Question: I am trying to add custom renderers for each pie chart on my graph based on the type of data that is being passed (integer vs dollar amount vs percentage). But, the data in a 'PieDataset' seems to only have 1 key (whereas, when the dataset is created as a 'DefaultCategoryDataset' it has a 'rowKey' and a 'columnKey').
In the picture below, what I am trying to achieve is the graph on the right ("Sales Total") would show dollar amounts ('$ #,##0.00').

What I tried: I tried creating a custom renderer and passing in an ENUM of the datatype, but that didn't work because the data type because I was unable to determine within the renderer which pie was being rendered:
'''
static class CustomLabelGenerator implements PieSectionLabelGenerator {
public String generateSectionLabel(PieDataset dataset, Comparable key) {
NumberFormat nf;
// How do you find out which pie is being rendered? "key" relates to Bob, Sally, George, Tom, etc.
switch (data_type) {
case currency:
nf = new DecimalFormat("$ #,##0.00");
break;
case integer:
nf = new DecimalFormat("#,##0");
break;
case percentage:
nf = new DecimalFormat("#,##0.00 %");
break;
default:
throw new IllegalStateException("Invalid ENUM. This is impossible");
}
return nf.format(dataset.getValue(key));
}
public AttributedString generateAttributedSectionLabel(
PieDataset dataset, Comparable key) {
return null;
}
}
'''
Is this even possible? All the jFreeChart multiple pie chart demos show symmetric data types across all the pie charts on the same screen. Does this need to be separated into two separate graphs/panels? That would be unfortunate if so...
Here's the SSCCE (if you have jFreeChart library):
'''
import java.awt.BasicStroke;
import java.awt.Color;
import java.awt.Dimension;
import java.text.AttributedString;
import java.text.DecimalFormat;
import java.text.NumberFormat;
import javax.swing.JFrame;
import javax.swing.JPanel;
import org.jfree.chart.ChartFactory;
import org.jfree.chart.ChartPanel;
import org.jfree.chart.JFreeChart;
import org.jfree.chart.labels.PieSectionLabelGenerator;
import org.jfree.chart.plot.MultiplePiePlot;
import org.jfree.chart.plot.PiePlot;
import org.jfree.data.category.CategoryDataset;
import org.jfree.data.category.DefaultCategoryDataset;
import org.jfree.data.general.PieDataset;
import org.jfree.util.TableOrder;
/**
* This example is similar to {@link MultiplePieChartDemo1}, but slices the
* dataset by column rather than by row.
*/
public class MultiplePieChart extends JPanel {
/**
* Creates a sample dataset.
*
* @return A sample dataset.
*/
private static CategoryDataset createDataset() {
int bob_quantity = 100;
int sally_quantity = 115;
int george_quantity = 112;
int tom_quantity = 99;
DefaultCategoryDataset dataset = new DefaultCategoryDataset();
dataset.addValue(bob_quantity, "Bob", "Sales Quantity");
dataset.addValue(sally_quantity, "Sally", "Sales Quantity");
dataset.addValue(george_quantity, "George", "Sales Quantity");
dataset.addValue(tom_quantity, "Tom", "Sales Quantity");
double bob_total = 1450.40;
double sally_total = 1545.12;
double george_total = 1550.56;
double tom_total = 1200.90;
dataset.addValue(bob_total, "Bob", "Sales Total");
dataset.addValue(sally_total, "Sally", "Sales Total");
dataset.addValue(george_total, "George", "Sales Total");
dataset.addValue(tom_total, "Tom", "Sales Total");
return dataset;
}
/**
* Creates a sample chart with the given dataset.
*
* @param dataset the dataset.
*
* @return A sample chart.
*/
private static JFreeChart createChart(CategoryDataset dataset, String chartTitle, boolean includeLegend, Data_Type data_type) {
JFreeChart chart = ChartFactory.createMultiplePieChart(
chartTitle, // chart title
dataset, // dataset
TableOrder.BY_COLUMN,
includeLegend, // include legend
true,
false
);
MultiplePiePlot plot = (MultiplePiePlot) chart.getPlot();
plot.setBackgroundPaint(Color.white);
plot.setOutlineStroke(new BasicStroke(1.0f));
JFreeChart subchart = plot.getPieChart();
PiePlot p = (PiePlot) subchart.getPlot();
p.setBackgroundPaint(null);
p.setOutlineStroke(null);
p.setStartAngle(0);
// p.setLabelGenerator(new StandardPieSectionLabelGenerator("{0} ({2})",
// NumberFormat.getNumberInstance(),
// NumberFormat.getPercentInstance()));
p.setMaximumLabelWidth(0.20);
p.setLabelGenerator(new CustomLabelGenerator(data_type));
return chart;
}
/**
* Creates a panel for the demo (used by SuperDemo.java).
*
* @return A panel.
*/
public static JPanel createPanel(CategoryDataset dataset, Dimension size, String chartTitle, boolean includeLegend, Data_Type data_type) {
JFreeChart chart = createChart(dataset, chartTitle, includeLegend, data_type);
ChartPanel panel = new ChartPanel(chart);
panel.setMouseWheelEnabled(true);
if(size != null)
panel.setPreferredSize(size);
return panel;
}
public static void main(String[] args) {
JFrame frame = new JFrame();
JPanel panel = createPanel(createDataset(), new Dimension(800, 500), "Sales", true, Data_Type.integer);
frame.add(panel);
frame.pack();
frame.setDefaultCloseOperation(JFrame.EXIT_ON_CLOSE);
frame.setVisible(true);
frame.setLocationRelativeTo(null);
}
enum Data_Type {
integer,
percentage,
currency
}
static class CustomLabelGenerator implements PieSectionLabelGenerator {
private final Data_Type data_type;
public CustomLabelGenerator(Data_Type data_type) {
this.data_type = data_type;
}
public String generateSectionLabel(PieDataset dataset, Comparable key) {
NumberFormat nf;
switch (data_type) {
case currency:
nf = new DecimalFormat("$ #,##0.00");
break;
case integer:
nf = new DecimalFormat("#,##0");
break;
case percentage:
nf = new DecimalFormat("#,##0.00 %");
break;
default:
throw new IllegalStateException("Invalid ENUM. This is impossible");
}
return nf.format(dataset.getValue(key));
}
public AttributedString generateAttributedSectionLabel(
PieDataset dataset, Comparable key) {
return null;
}
}
}
'''
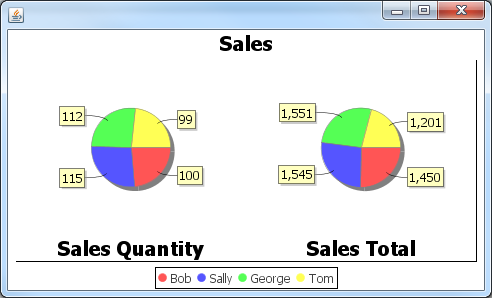
Answer: This feels a little kludgy, but it seems to work. What I'm doing is taking the 'PieDataset' passed to 'generateSectionLabel' and figuring out which column it is in your original 'CategoryDataset'. It is my understanding that 'CategoryToPieDataset#equals(PieDataset)' is comparing all of the keys and values to see if they match. This approach doesn't use your enum at all, it just looks at which column it is generating for:
'''
static class CustomLabelGenerator implements PieSectionLabelGenerator {
private final CategoryDataset catDataset;
public CustomLabelGenerator(CategoryDataset catDataset) {
this.catDataset = catDataset;
}
public String generateSectionLabel(PieDataset dataset, Comparable key) {
int column = 0;
for (int c = 0; c < catDataset.getColumnCount(); c++) {
CategoryToPieDataset categoryToPieDataset =
new CategoryToPieDataset(catDataset, TableOrder.BY_COLUMN, c);
if (categoryToPieDataset.equals(dataset)) {
column = c;
break;
}
}
NumberFormat nf;
switch (column) {
case 0: // the 'Sales Quantity' column
nf = new DecimalFormat("#,##0");
break;
case 1: // the 'Sales Total' column
nf = new DecimalFormat("$ #,##0.00");
break;
default:
throw new IllegalStateException("Invalid column. This is impossible");
}
return nf.format(dataset.getValue(key));
}
}
'''
The result:

Unless someone more familiar with the JFree API has a better solution, it would probably be cleaner to just create single pie charts and throw them in an 'X_AXIS' 'BoxLayout'.